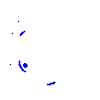
Particle: pion